Question: >
<URL>
So I have a viewController that I want to push onto my current view controller modally. Here is the screenshot of my storyboard, with the view I'm trying to load highlighted:

So I've created a segue between the current view and the second navigation controller, lets call it "alert". Because I don't have the segue tied to any sort of button, I'm just trying to load the view modally within the following if statement:
'''
if([detector judgeSpeed:[ratio floatValue]])
{
//push the new view here
}
'''
How do I go about this? Do I need to implement some sort of delegate or the prepareForSegue method?
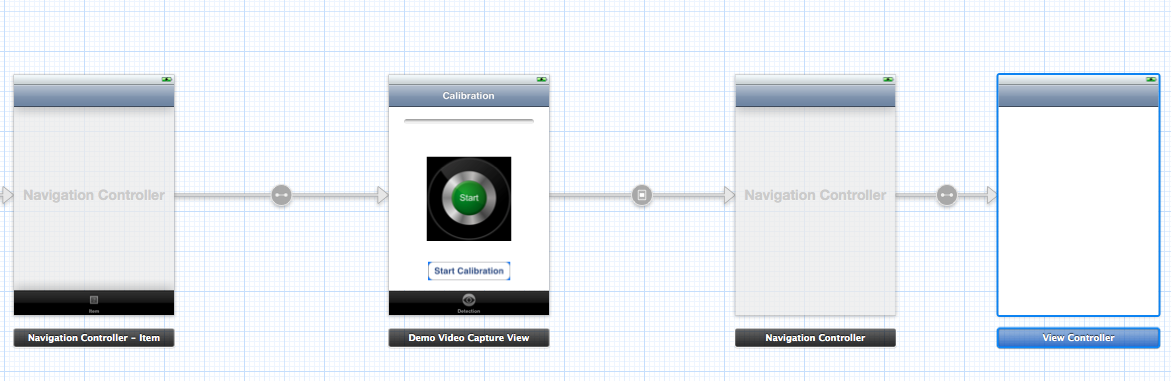
Answer: is code for iOS 6 but I need code for iOS 9. Can anyone help?